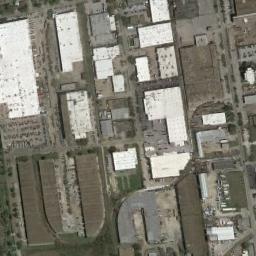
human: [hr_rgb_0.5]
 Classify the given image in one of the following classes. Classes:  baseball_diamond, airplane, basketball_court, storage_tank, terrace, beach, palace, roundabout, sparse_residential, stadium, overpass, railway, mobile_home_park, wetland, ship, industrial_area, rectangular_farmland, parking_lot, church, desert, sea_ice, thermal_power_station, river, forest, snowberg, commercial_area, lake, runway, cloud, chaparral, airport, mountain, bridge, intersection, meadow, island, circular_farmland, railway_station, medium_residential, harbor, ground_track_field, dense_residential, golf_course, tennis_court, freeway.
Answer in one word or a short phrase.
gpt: industrial_area